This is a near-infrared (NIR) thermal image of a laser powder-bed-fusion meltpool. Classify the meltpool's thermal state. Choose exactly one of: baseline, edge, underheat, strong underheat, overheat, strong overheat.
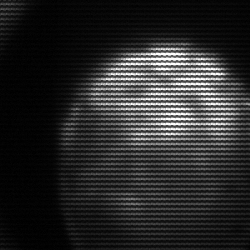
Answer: edge